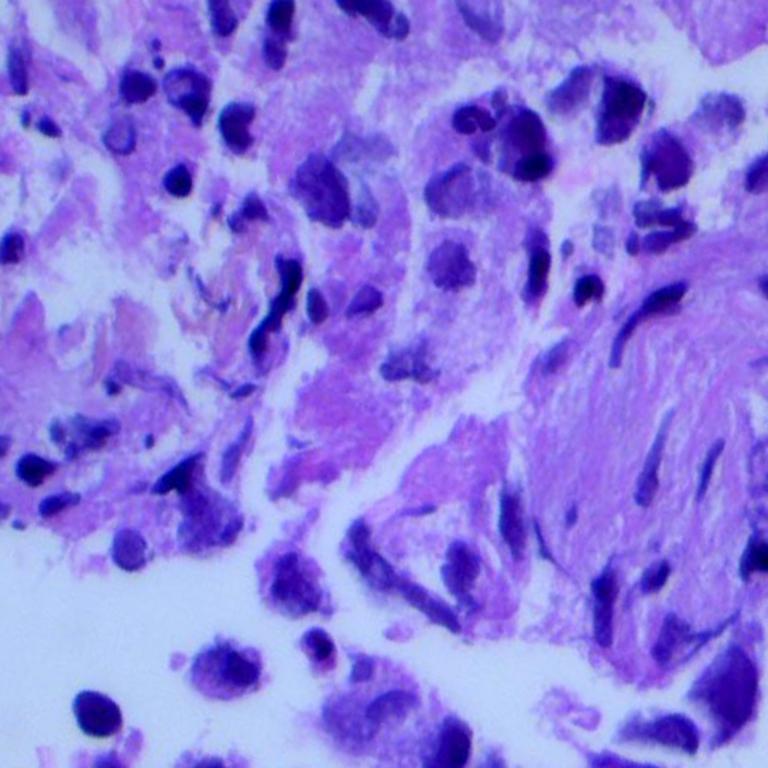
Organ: lung
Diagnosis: adenocarcinomas